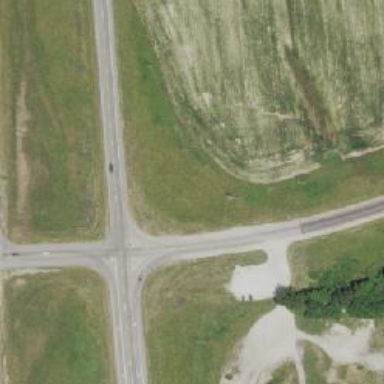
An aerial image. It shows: Trunk link highway.